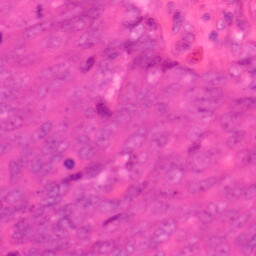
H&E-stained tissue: Colon